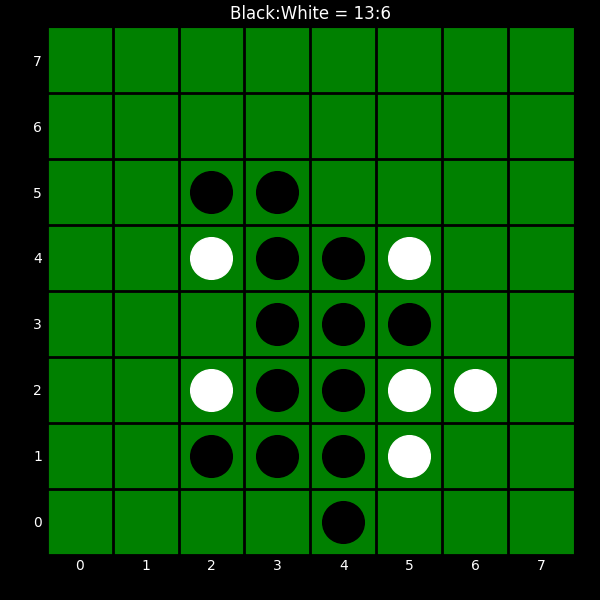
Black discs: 13
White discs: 6